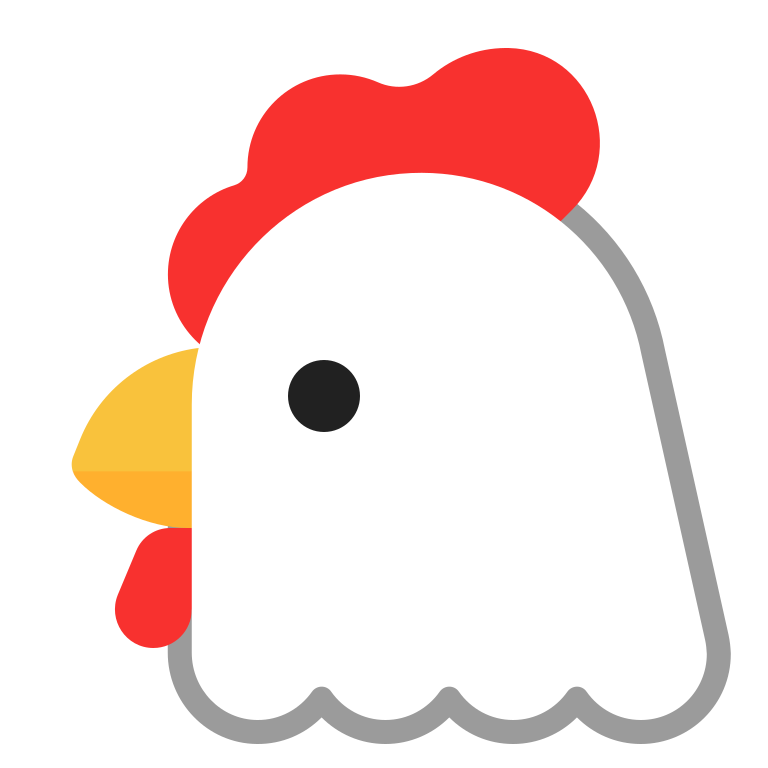
chicken flat